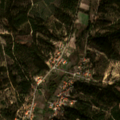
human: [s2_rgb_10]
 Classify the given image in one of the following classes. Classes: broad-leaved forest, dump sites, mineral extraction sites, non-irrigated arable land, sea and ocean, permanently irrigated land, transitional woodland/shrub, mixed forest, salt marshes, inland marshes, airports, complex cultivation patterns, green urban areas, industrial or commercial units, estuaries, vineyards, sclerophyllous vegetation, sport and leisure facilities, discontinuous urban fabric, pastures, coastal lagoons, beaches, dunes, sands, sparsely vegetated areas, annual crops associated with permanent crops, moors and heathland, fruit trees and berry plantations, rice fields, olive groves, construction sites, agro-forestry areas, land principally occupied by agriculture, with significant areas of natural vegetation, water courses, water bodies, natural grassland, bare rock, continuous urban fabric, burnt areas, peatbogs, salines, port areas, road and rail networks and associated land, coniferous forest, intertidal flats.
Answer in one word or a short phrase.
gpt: non-irrigated arable land, mixed forest